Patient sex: M
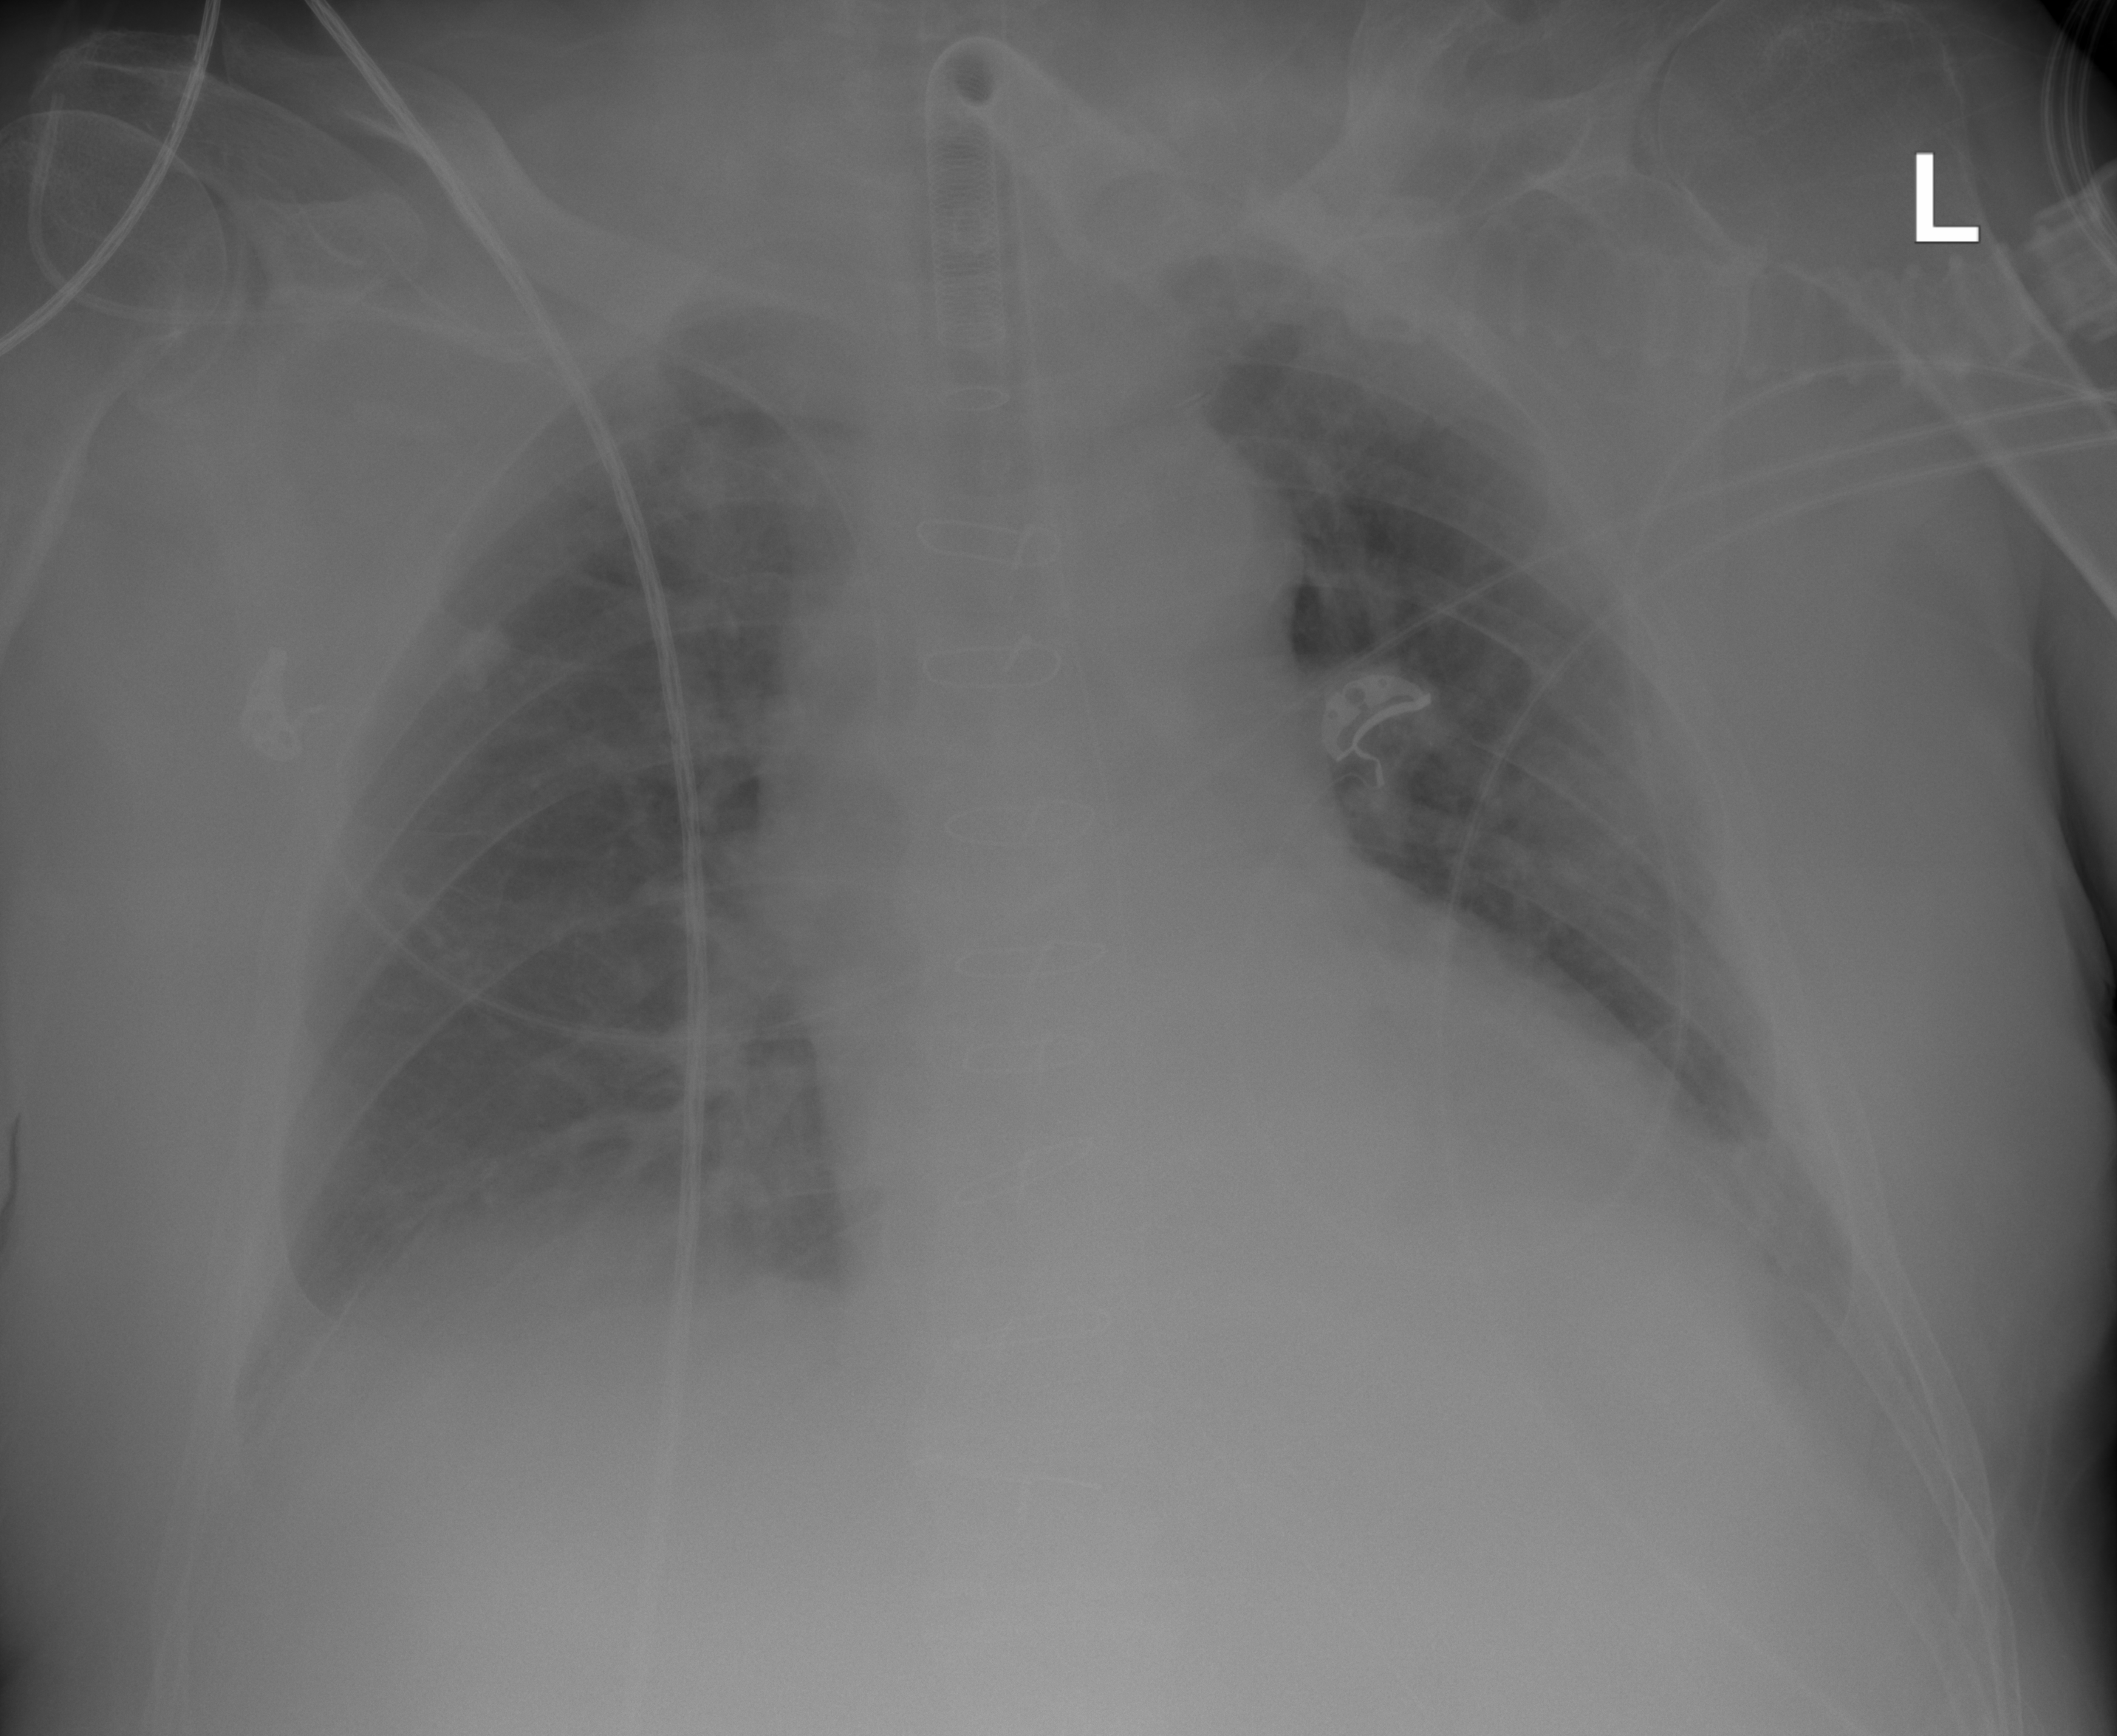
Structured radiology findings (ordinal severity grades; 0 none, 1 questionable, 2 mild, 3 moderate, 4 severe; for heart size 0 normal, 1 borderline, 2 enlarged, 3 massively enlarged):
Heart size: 0
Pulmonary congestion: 2
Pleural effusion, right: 2
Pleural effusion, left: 2
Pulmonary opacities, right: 0
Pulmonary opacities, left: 0
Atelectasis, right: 2
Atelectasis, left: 2